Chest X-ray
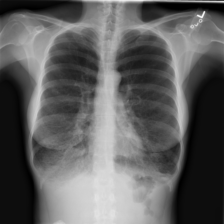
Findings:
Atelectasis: negative
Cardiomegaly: negative
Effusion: negative
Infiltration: negative
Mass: negative
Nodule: negative
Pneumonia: negative
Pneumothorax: negative
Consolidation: negative
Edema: negative
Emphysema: negative
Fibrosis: negative
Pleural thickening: negative
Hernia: negative